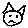
Label: cat